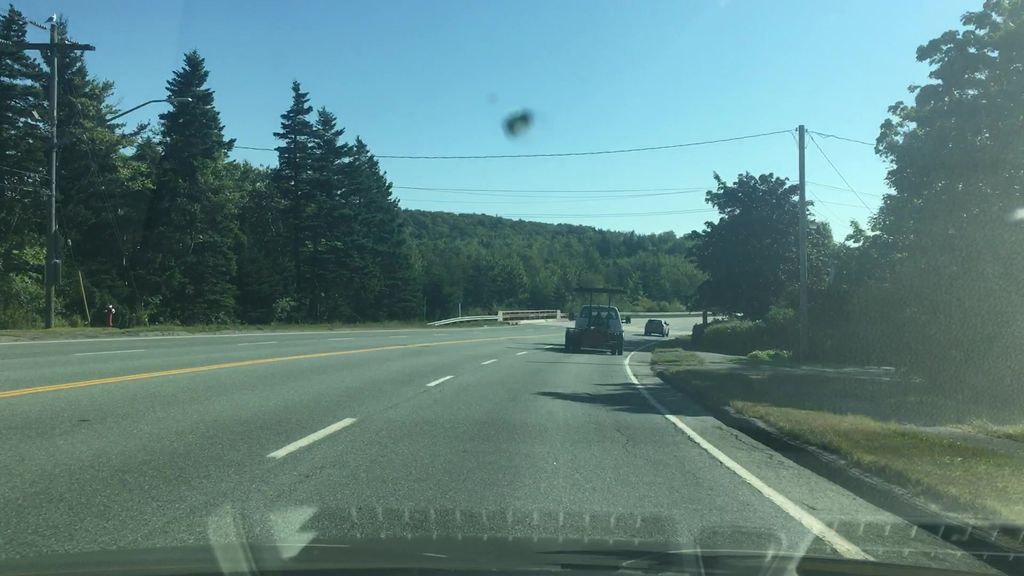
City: halifax